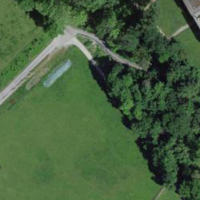
EUNIS habitat code: 53
Species observed at this site:
Epilobium hirsutum
Lotus corniculatus